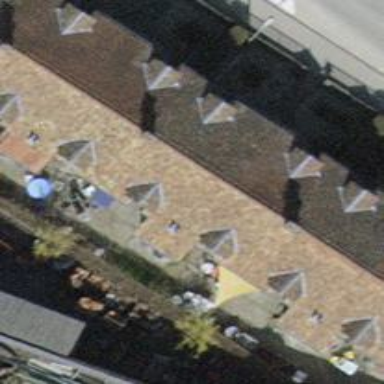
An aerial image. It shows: Terrace building.